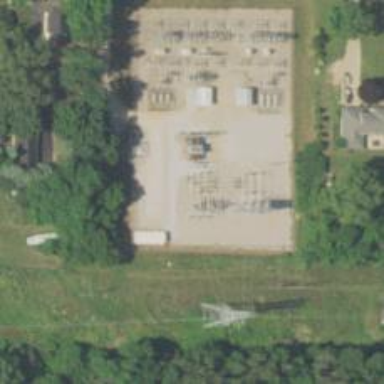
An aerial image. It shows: Switch used for power control.